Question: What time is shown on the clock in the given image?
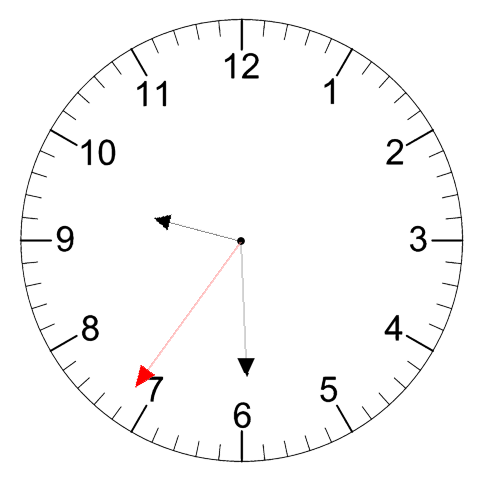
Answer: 09:29:36